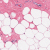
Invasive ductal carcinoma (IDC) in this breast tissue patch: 0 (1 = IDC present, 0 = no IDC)